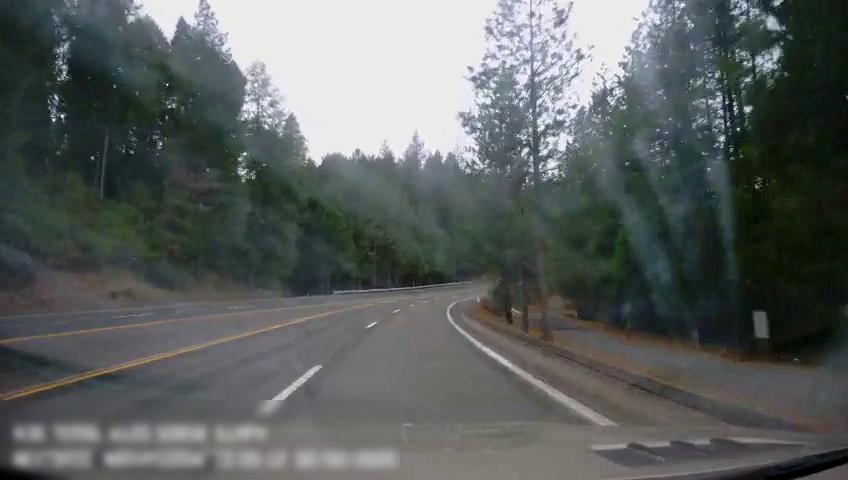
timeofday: Day
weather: Cloudy
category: Drivable Space
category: Drivable Space
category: Lanes | Opposite Lane
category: Lanes | Opposite Lane
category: Lanes | Opposite Lane
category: Lanes | Alternate Lane
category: Lanes | Current Lane
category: Lanes | Current Lane